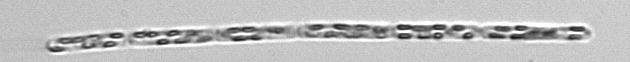
Label: Dactyliosolen_fragilissimus